Question: I have read some of the duplicate answers about angle between two vectors, but I'm still stuck with my problem. I have two vectors and I want that the angle between them to always be 90 degrees. To achieve that I need to find the angle between them, so that I can subtract or add the correct amount of degrees so that the angle between them always is 90 degrees.

The picture illustrates a sprite and two vectors. How do I find the angle A between them two? I have tried to use this code to get the angle between two vectors, but I must have missed something out, because I don't get the correct results:
'''
public float GetAngleBetween (Vector2 A, Vector2 B)
{
float DotProd = Vector2.Dot (A, B);
float Length = A.Length () * B.Length ();
return (float)MathHelper.ToDegrees ((float)Math.Acos (DotProd/Length));
}
'''
Any input is welcome and thank you in advance for any answers.
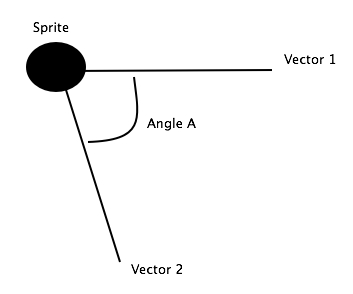
Answer: I think you may be looking for the <URL> method which is used to calculate the product of two vectors, and can be used for angle calculations.
For example:
'''
// the angle between the two vectors is less than 90 degrees.
Vector2.Dot(vector1.Normalize(), vector2.Normalize()) > 0
// the angle between the two vectors is more than 90 degrees.
Vector2.Dot(vector1.Normalize(), vector2.Normalize()) < 0
// the angle between the two vectors is 90 degrees; that is, the vectors are orthogonal.
Vector2.Dot(vector1.Normalize(), vector2.Normalize()) == 0
// the angle between the two vectors is 0 degrees; that is, the vectors point in the same direction and are parallel.
Vector2.Dot(vector1.Normalize(), vector2.Normalize()) == 1
// the angle between the two vectors is 180 degrees; that is, the vectors point in opposite directions and are parallel.
Vector2.Dot(vector1.Normalize(), vector2.Normalize()) == -1
'''
Is this what you're looking for, or do you need the exact angle?